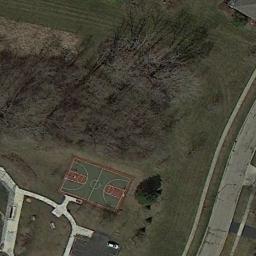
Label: basketball_court